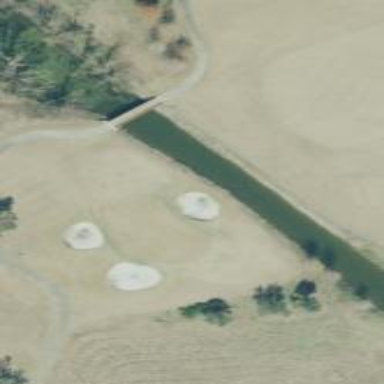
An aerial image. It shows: Scenic golf fairway.